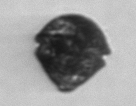
Label: Scrippsiella